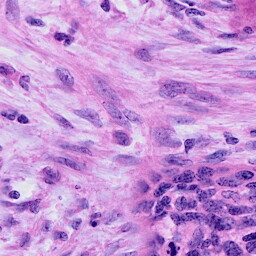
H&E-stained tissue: Cervix